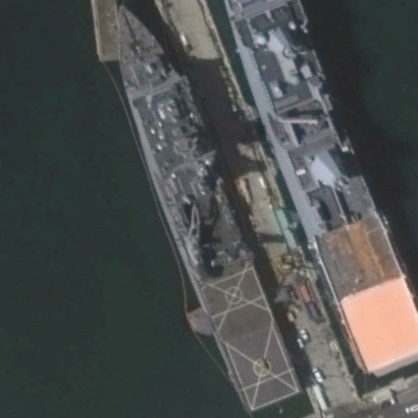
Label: combat